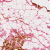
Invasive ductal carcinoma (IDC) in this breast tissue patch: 0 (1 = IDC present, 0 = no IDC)